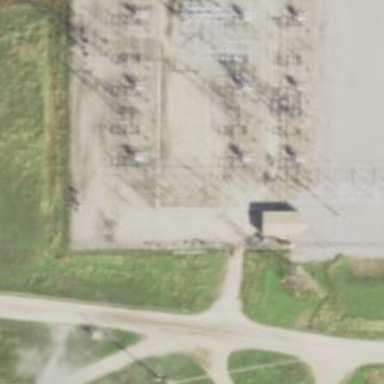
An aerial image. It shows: Switch for power supply.